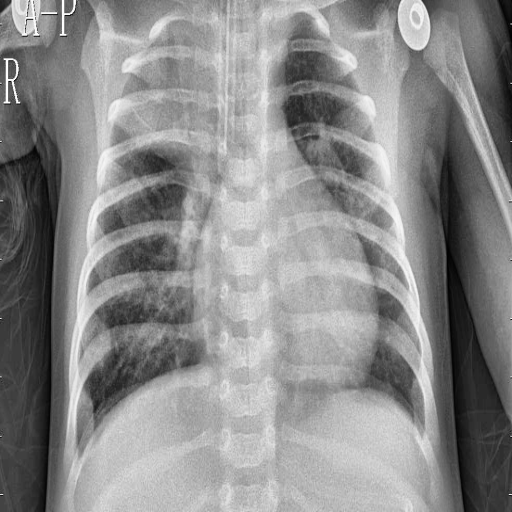
Finding: PNEUMONIA